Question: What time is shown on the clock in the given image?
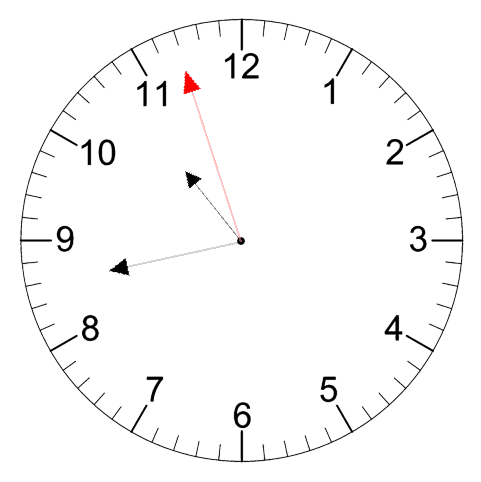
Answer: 10:42:57